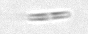
Label: pennate